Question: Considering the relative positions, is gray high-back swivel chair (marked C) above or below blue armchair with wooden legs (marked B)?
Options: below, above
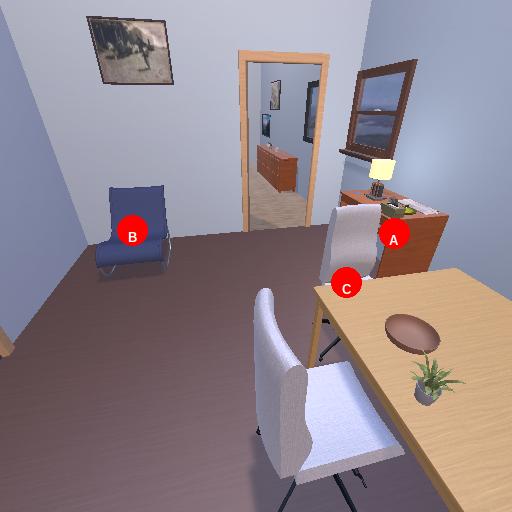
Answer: below